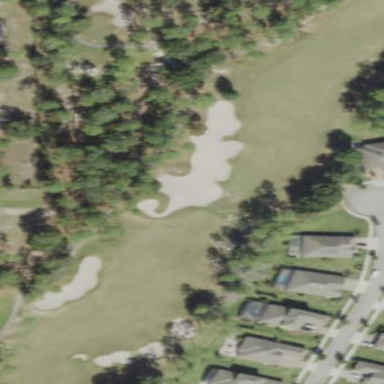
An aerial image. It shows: Golf bunker filled with sandy terrain.